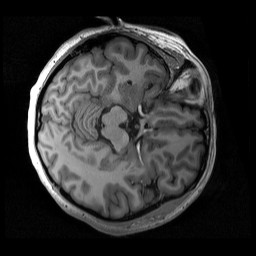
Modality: T1w
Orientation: axial
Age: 25
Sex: female
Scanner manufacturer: siemens
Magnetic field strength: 3 T
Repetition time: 2.53 s
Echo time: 0.00267 s